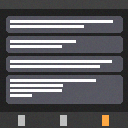
Screen state: on